Question: I am working on a function that receives text from a textarea input with an aim of retaining newline characters. The function then takes the text as an argument to the function, for example: 'function get_text(val){ ... }'.
The value being received from the textarea is:
'''
$('#textarea').val();
'''
Such that on the click of a button, the value in the textarea is passed to the 'get_text()' function, for example:
'''
$('#button').click(function(){
get_text($('#textarea').val());
});
'''
Then the function is meant to use the newline characters which are retained since the value is from a textarea.
But here is where the problem comes in, when I pass the value of the textarea to the 'get_text()' function, I get an error in the console stating: because the argument has been split over a few lines, for example:
If the text in the input is:
(Line 1)
(Line 2)
(Line 3)
(Line 4)
The function takes the text and outputs the newline characters:
'''
get_text("My --- (x)Error appears here
text
is
here");
'''
I'm trying to use the newline characters from the textarea in the function which performs some task after every newline character is encountered, so getting rid of the newlines is not an option unless there is another way to perform the task.
The only problem here is actually passing the text into the function, for example:
'''
get_text($('#textarea').val());
--- should result to ---
get_text('My
text
is
here');
--- instead of actually outputting the newlines ---
'''
Which works well with the function.
Is there a way to pass the text to the function without printing the newlines but instead show them as
?
This is the get_text function:
'''
function get_text(val){
let n = /[
]/;
let i;
let inner = [];
for(i = 0; i < val.length; i++){
inner.push('<span>' + val[i] + '</span>';
if(n.test(val[i]) == true){
inner.push('<span class="newline">' + val[i] + '</span>';
}
}
return inner.join("");
}
'''
And again, the problem is not even in the function, it is only when the value is passed to the function, it gets split into lines ... and no, I am not using 'eval'
Yes I get the error only after getting it from a form

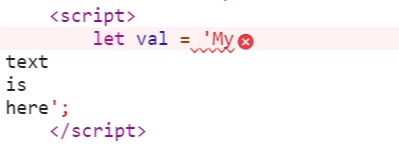
Answer: You can simply replace them with the backslash ('\') and 'n' characters literally.
To create a '\' in a literal, escape it with itself, i.e. '\'.
So,
'''
$('#textarea').val().replace(/
/g, '\n')
'''